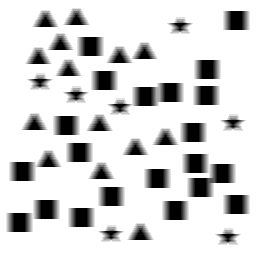
Squares: 21
Triangles: 14
Stars: 7
Total shapes: 42